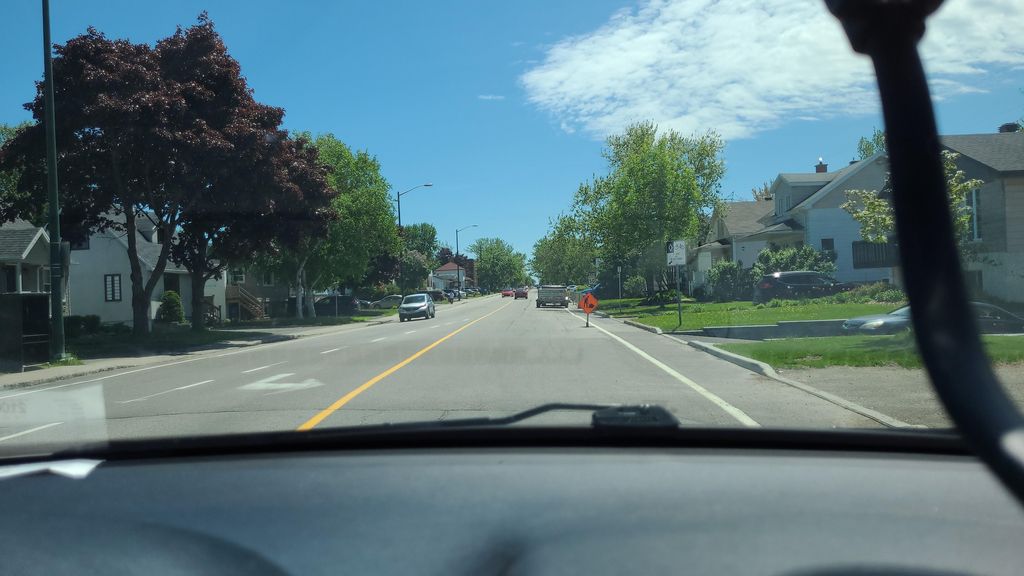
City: quebec_city